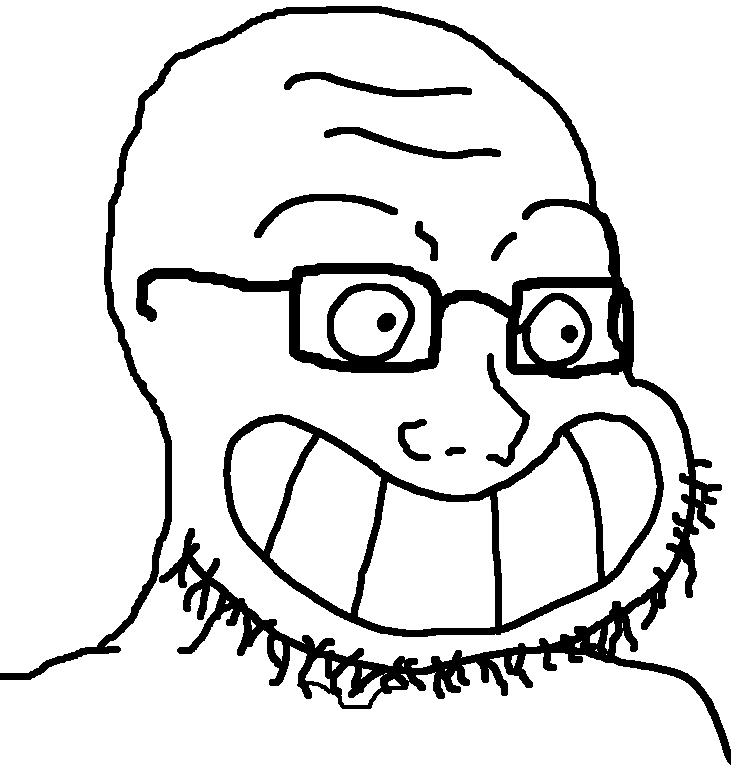
Label: 5_Soyjak